Field crop: tomato
Growth stage: 2
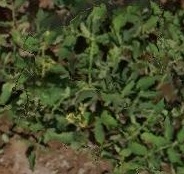
Species: tomato